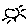
Label: sun